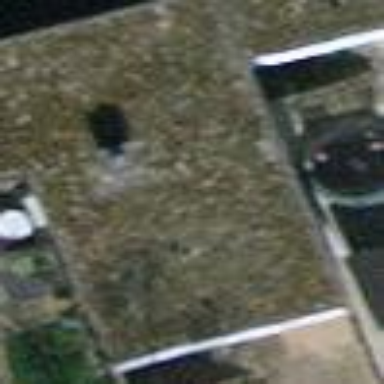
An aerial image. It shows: Terrace building.